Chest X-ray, AP view. Patient: 38 years old, sex M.
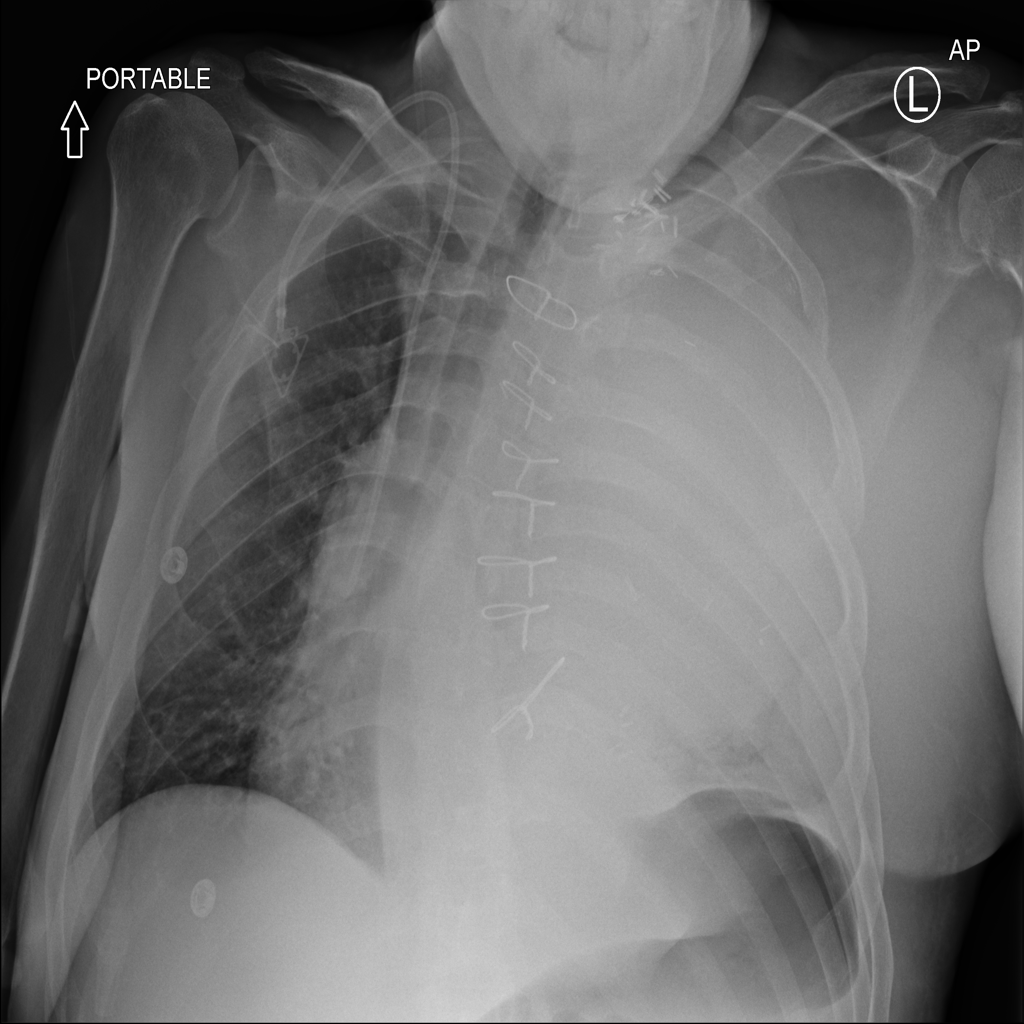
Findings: Mass